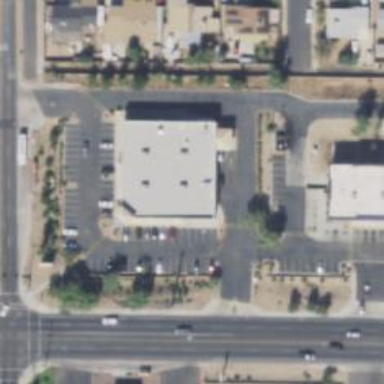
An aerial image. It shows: Pharmacy providing healthcare services.